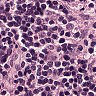
Metastatic tissue present: no